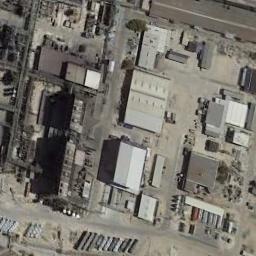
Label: industrial_area